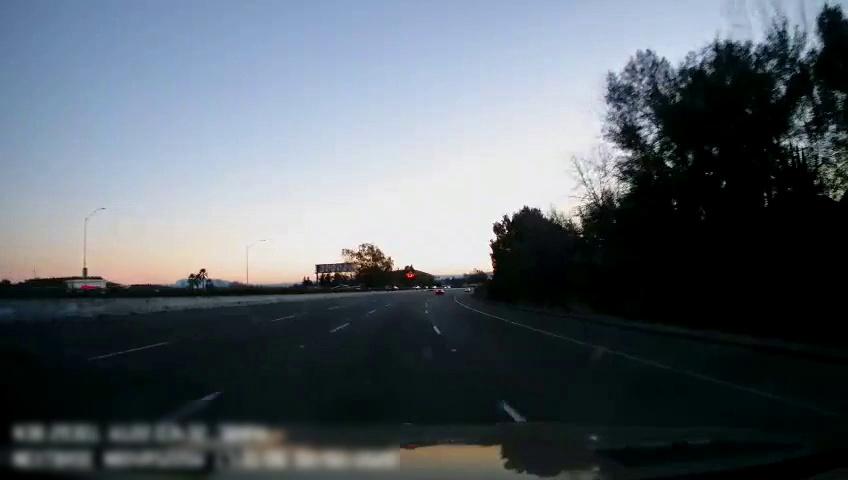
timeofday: Day
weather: Sunny
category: Drivable Space
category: Lanes | Current Lane
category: Lanes | Current Lane
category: Lanes | Alternate Lane
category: Lanes | Alternate Lane